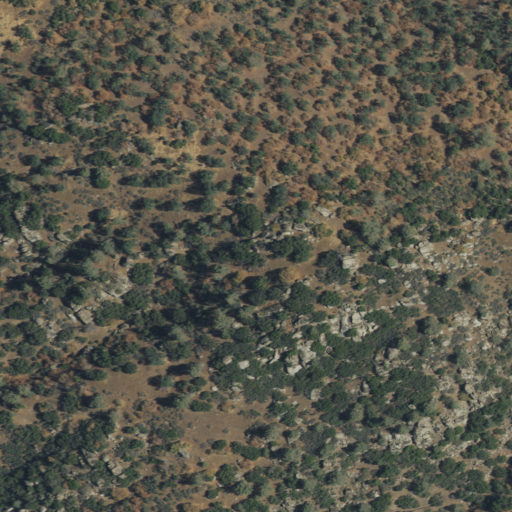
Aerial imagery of mountain in California named Burke Hill containing shrub and open development